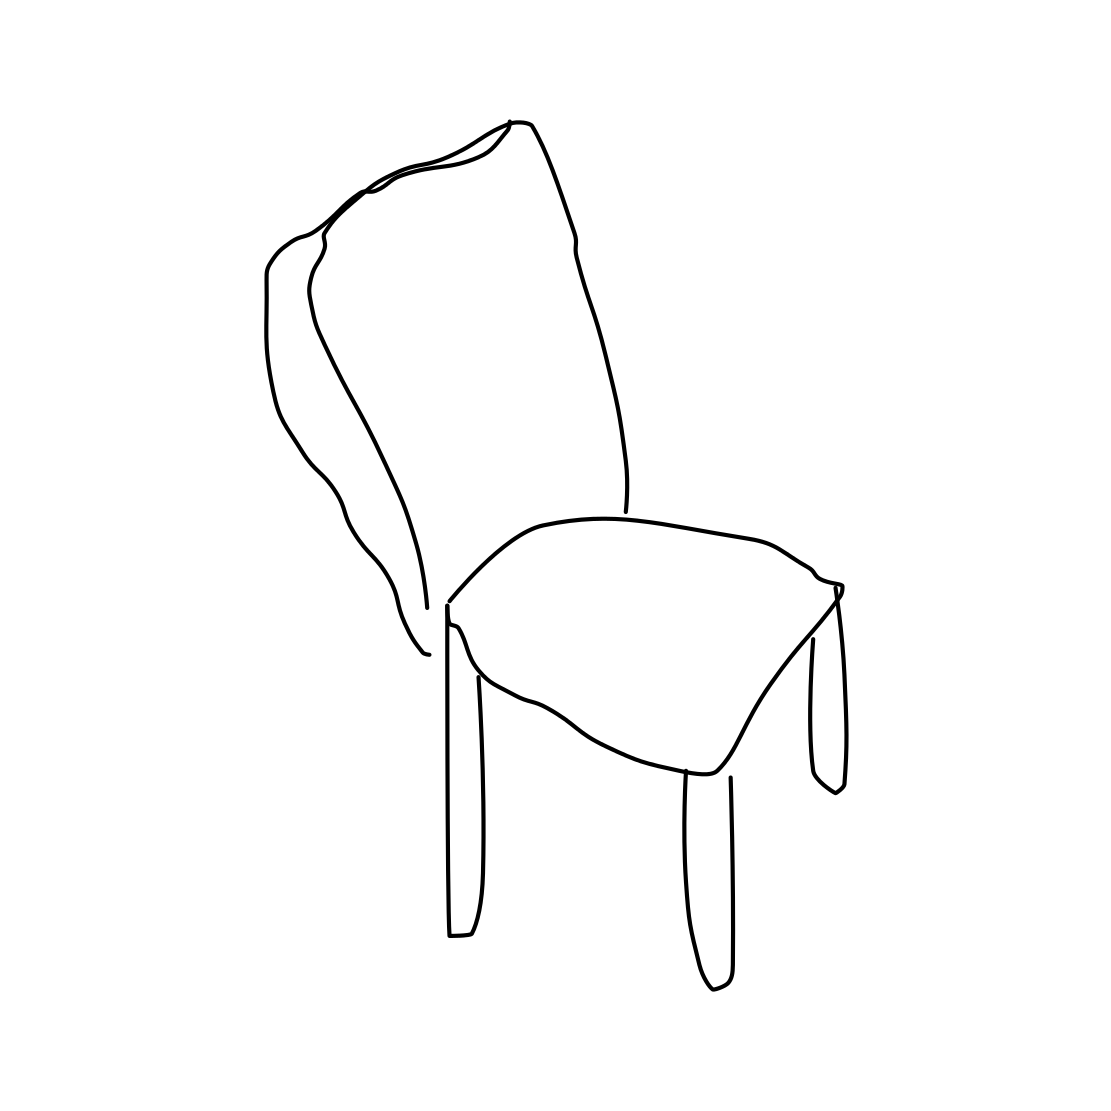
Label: chair